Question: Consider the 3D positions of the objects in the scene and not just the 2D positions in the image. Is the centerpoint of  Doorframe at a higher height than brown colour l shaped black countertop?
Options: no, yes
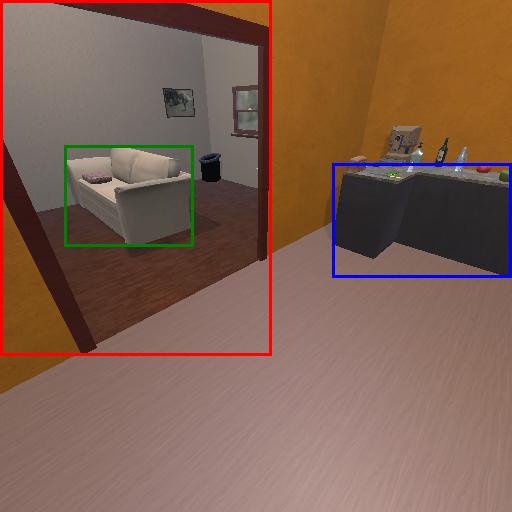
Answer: no